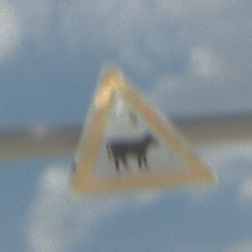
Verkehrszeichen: ViehtriebLinks
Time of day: MorningAfternoon
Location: Outdoor (Beach)
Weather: PartlyCloudy
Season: NotSpecified
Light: Natural